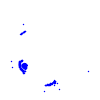
Particle: pion